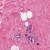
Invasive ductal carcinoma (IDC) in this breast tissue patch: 0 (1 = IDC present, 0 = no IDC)